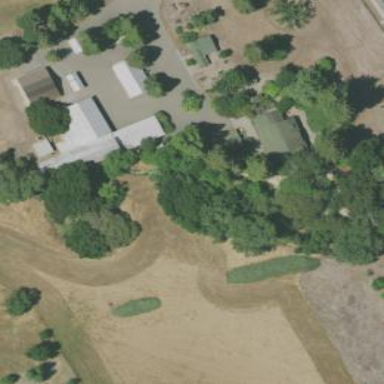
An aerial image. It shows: Farmyard area.